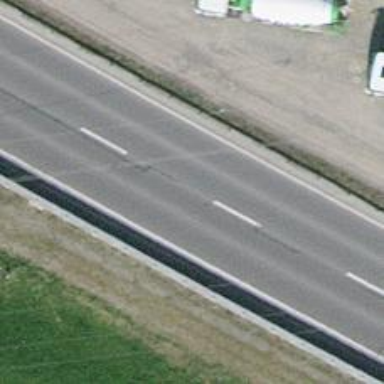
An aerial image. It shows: Secondary road with asphalt surface.